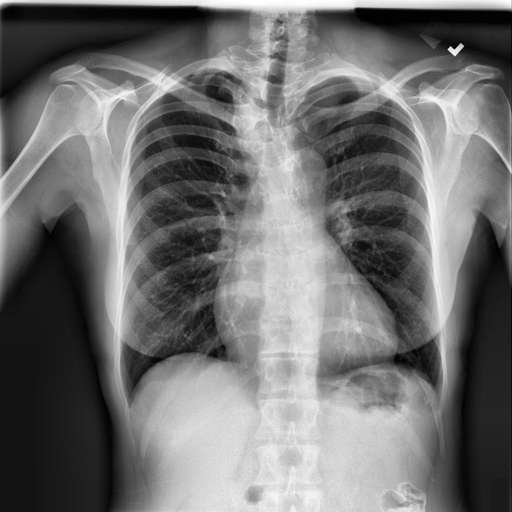
Finding: NORMAL